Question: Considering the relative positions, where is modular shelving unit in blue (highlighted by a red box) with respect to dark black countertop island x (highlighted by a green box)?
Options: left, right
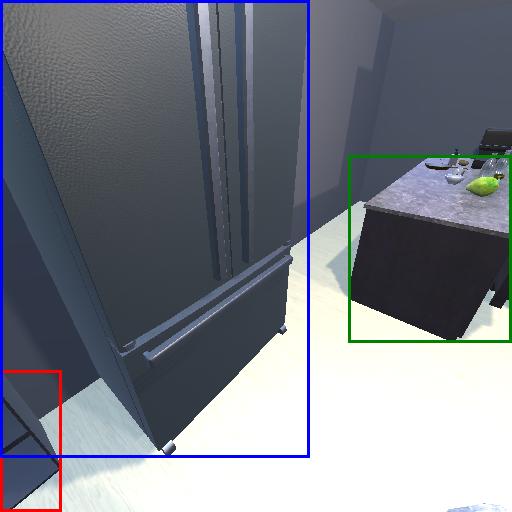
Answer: left